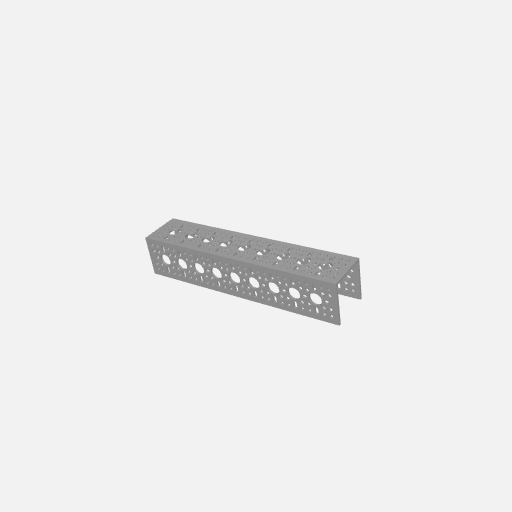
Part: UChannel9H